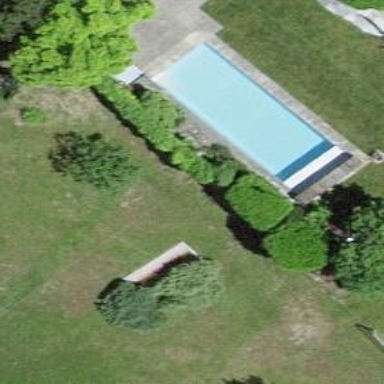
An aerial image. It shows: Swimming pool located in leisure land.